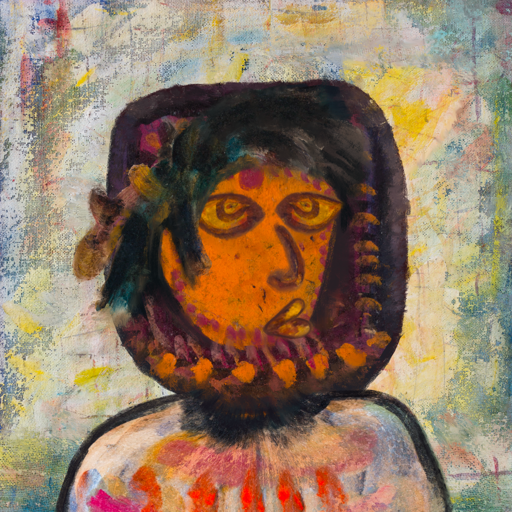
Background: Irani, Head And Neck Side: Doll_w_Hair, Face Side: Comrade, Bust: Childish, Hair Side: Pipe, Head Accessory: Blank, Second Necklace: Blank, Necklace: Blank, Baby: Blank